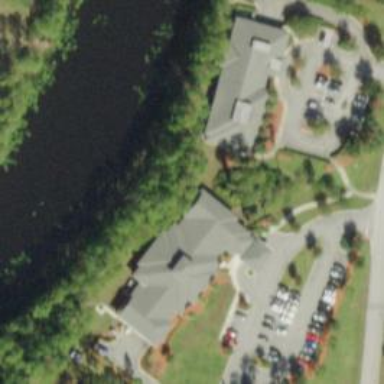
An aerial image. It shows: Clinic building offering healthcare services.